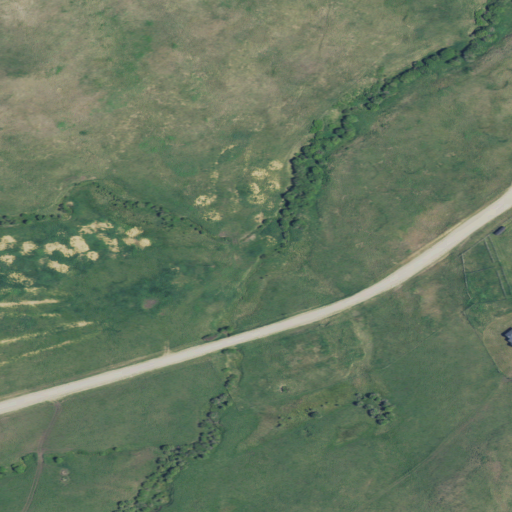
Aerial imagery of valley in Montana named Whiskey Spring Coulee containing shrub, grassland, mixed forest, open development, deciduous forest, and evergreen forest